The image shows the envelope spectrum of a rolling-element bearing's vibration signal, with the characteristic fault frequencies (BPFO outer race, BPFI inner race, BSF ball, FTF cage) marked as reference lines. What is the most likely bearing condition (normal, inner_race, outer_race, ball)?
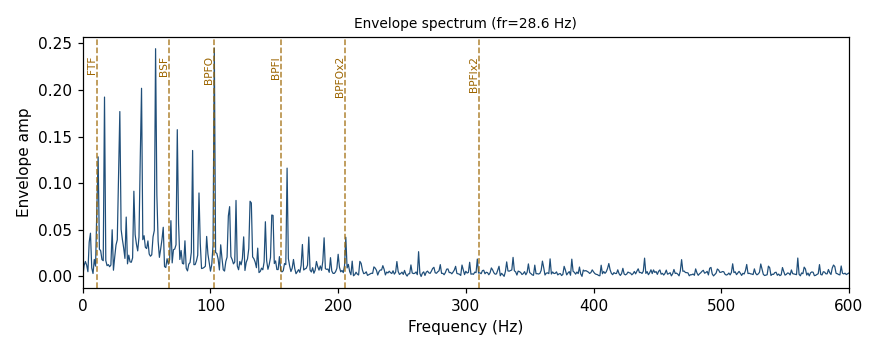
Answer: outer_race